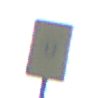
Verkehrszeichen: AnkuendigungOderFortsetzungUmleitungOhnePfeilsymbol
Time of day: MorningAfternoon
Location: Outdoor (Nature)
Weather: PartlyCloudy
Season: NotSpecified
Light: Natural